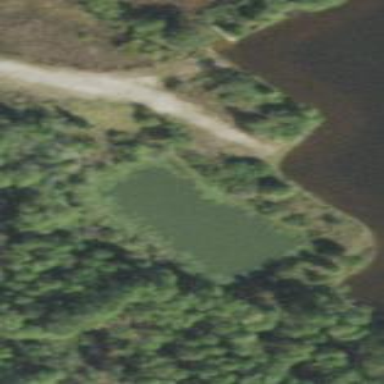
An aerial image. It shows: Peaceful pond surrounded by nature.